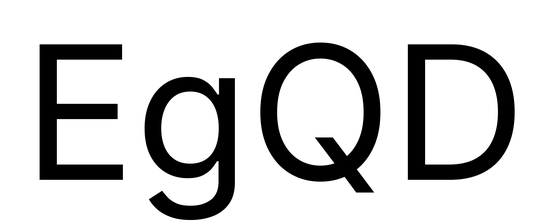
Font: Inter_Regular